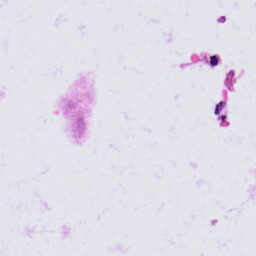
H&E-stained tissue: Skin